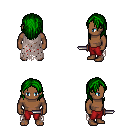
a pixel art fantasy rpg character, male body template, human, dark skin, gray tattered cape, red pants, green long hairstyle, dagger, four views (front, back, left, right), 2x2 character sprite sheet, small pixel art, hard edges, no anti-aliasing